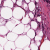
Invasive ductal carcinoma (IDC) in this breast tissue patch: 1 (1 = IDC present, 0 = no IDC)